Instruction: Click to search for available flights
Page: home
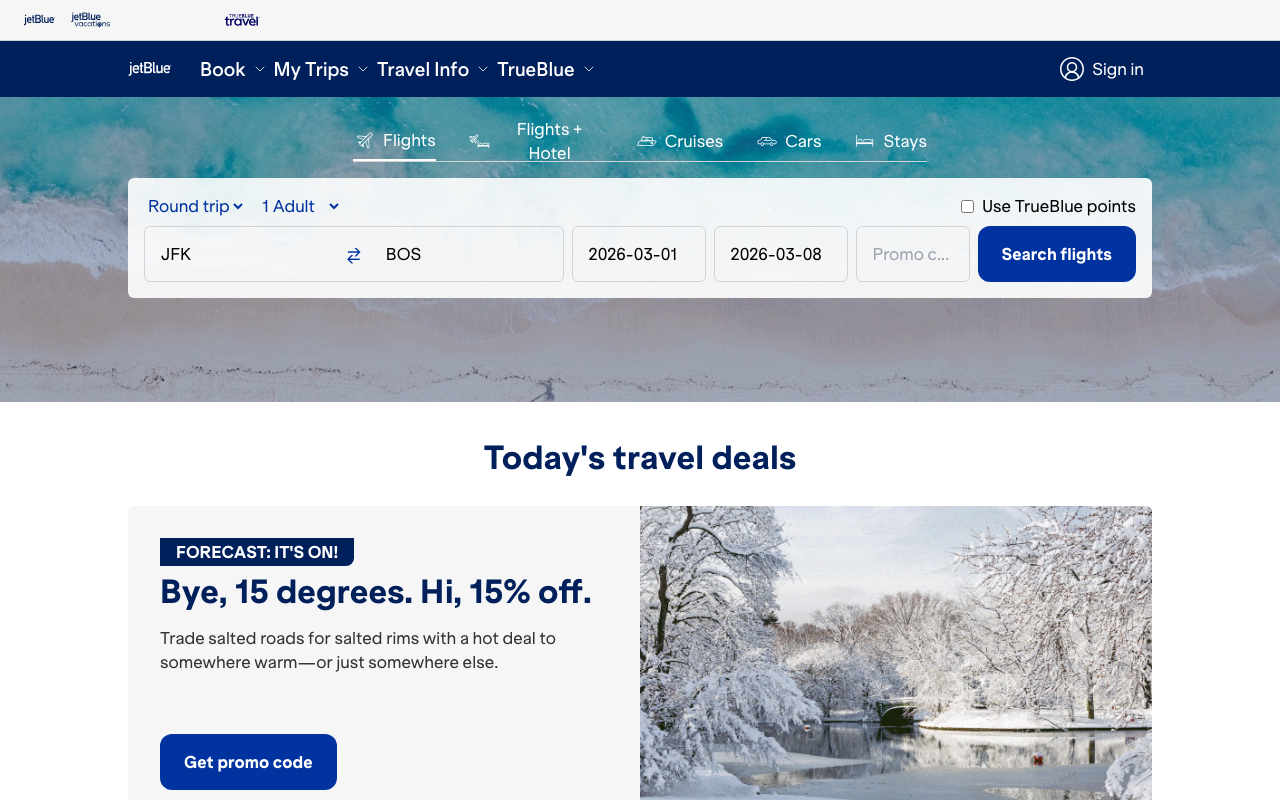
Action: click